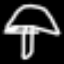
Label: mushroom